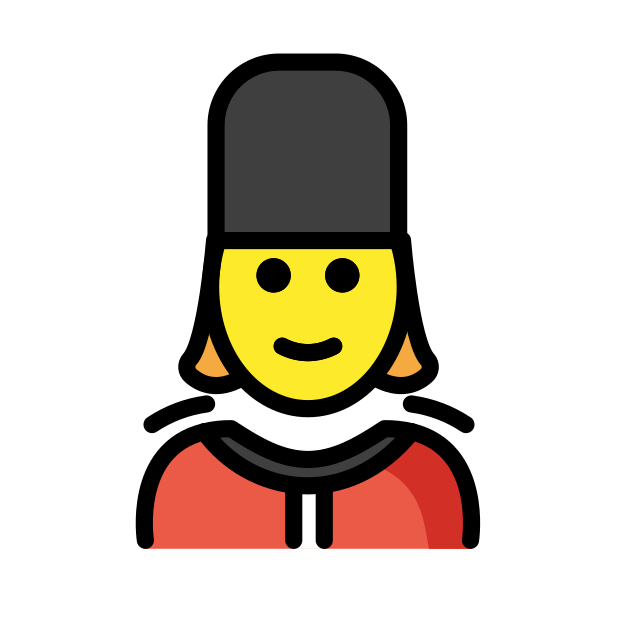
woman guard